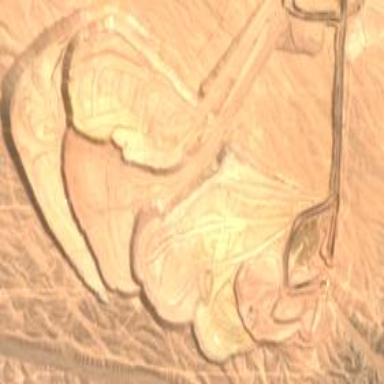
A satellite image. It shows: Landfill site containing mining waste.